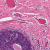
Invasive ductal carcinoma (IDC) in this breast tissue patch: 0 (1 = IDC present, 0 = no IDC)